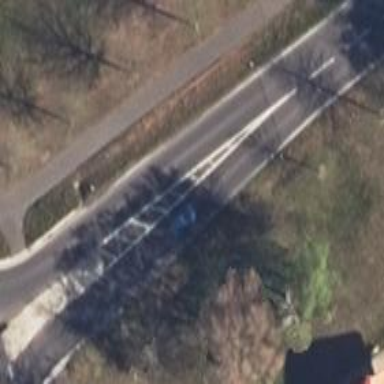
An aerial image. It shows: Tertiary road with asphalt surface.